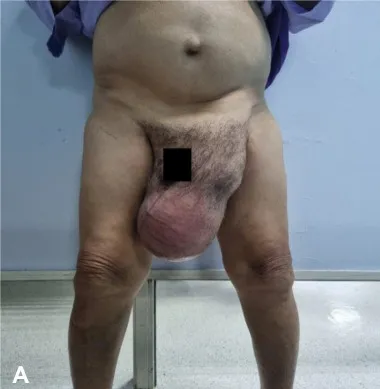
(A, B) Huge left inguinoscrotal testicular tumor. It was a hard mass, non-tender, non-pulsatile, and not expanding with a cough impulse.
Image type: medical_photograph (skin_photograph)